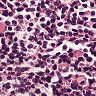
Metastatic tissue present: no